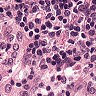
Metastatic tissue present: no